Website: crate-barrel
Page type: billing-address
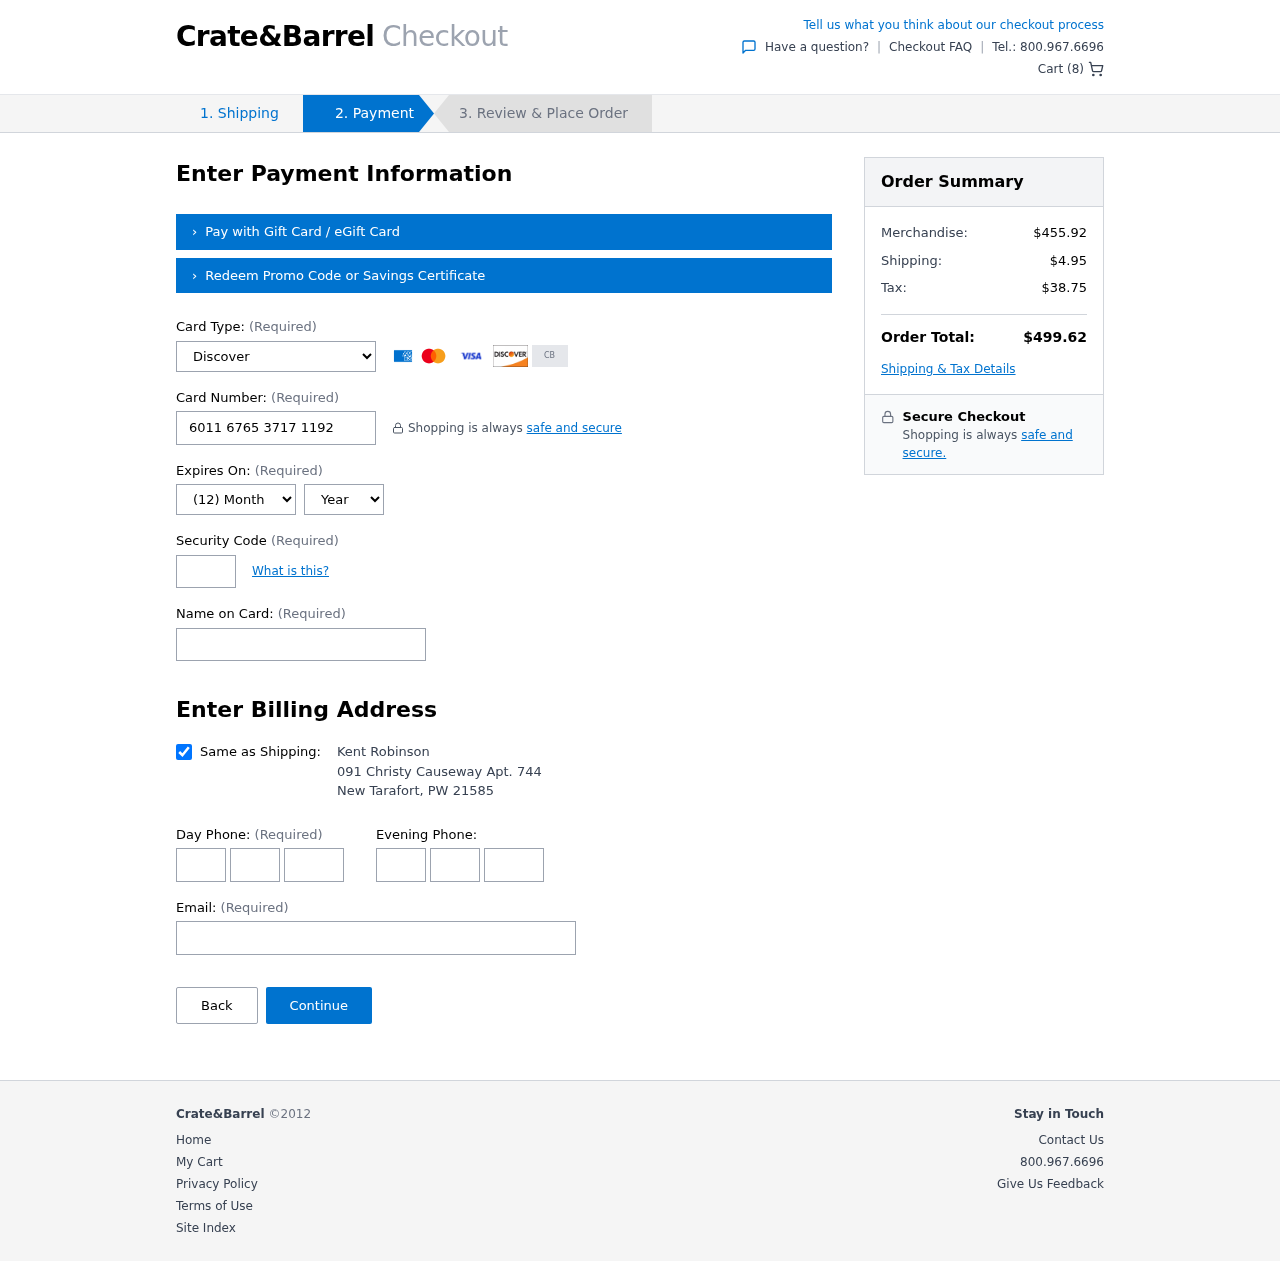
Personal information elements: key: PII_CARD_CVV
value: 621
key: PII_CARD_EXPIRY_MONTH
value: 12
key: PII_CARD_EXPIRY_YEAR
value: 29
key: PII_CARD_NUMBER
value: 6011 6765 3717 1192
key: PII_CARD_TYPE
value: Discover
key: PII_CITY
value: New Tarafort
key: PII_EMAIL
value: krobinson@gmail.com
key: PII_FULLNAME
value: Kent Robinson
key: PII_PHONE_AREA
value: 717
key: PII_PHONE_PREFIX
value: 673
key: PII_PHONE_SUFFIX
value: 3952
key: PII_POSTCODE
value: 21585
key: PII_STATE_ABBR
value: PW
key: PII_STREET
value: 091 Christy Causeway Apt. 744
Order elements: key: ORDER_NUM_ITEMS
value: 8
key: ORDER_SUBTOTAL
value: $455.92
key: ORDER_SHIPPING_COST
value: $4.95
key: ORDER_TAX
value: $38.75
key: ORDER_TOTAL
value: $499.62